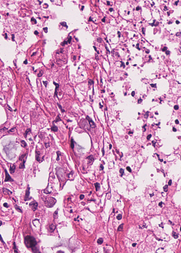
Tumor epithelial tissue: yes
Tumor-associated stroma tissue: yes
Normal tissue: no